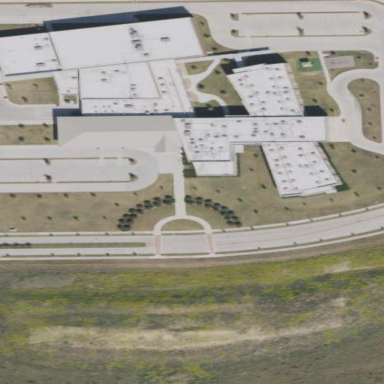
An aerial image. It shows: School building.